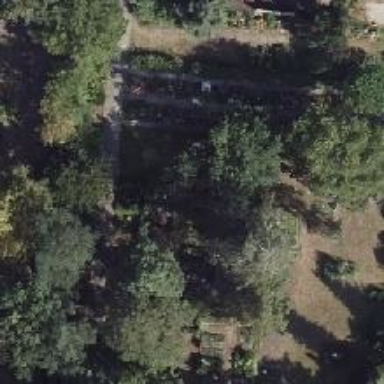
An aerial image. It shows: Historic tomb in cemetery.